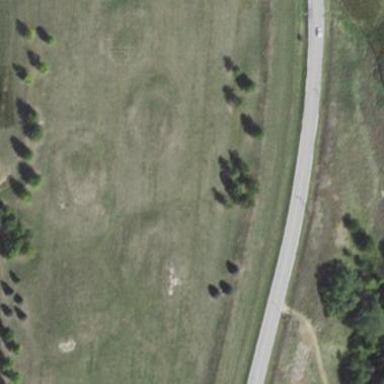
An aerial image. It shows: Grassy area used as driving range for golf.